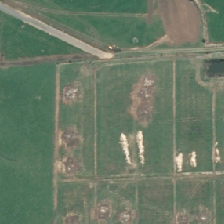
Land cover: high_producing_grassland